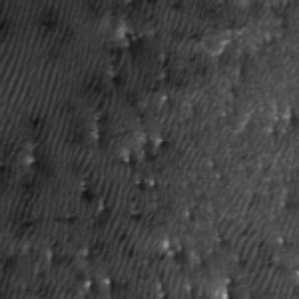
Label: frost